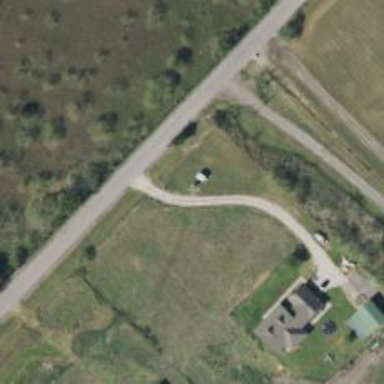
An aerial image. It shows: Driveway.